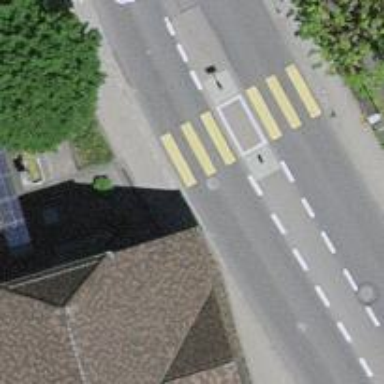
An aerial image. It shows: Uncontrolled road crossing.